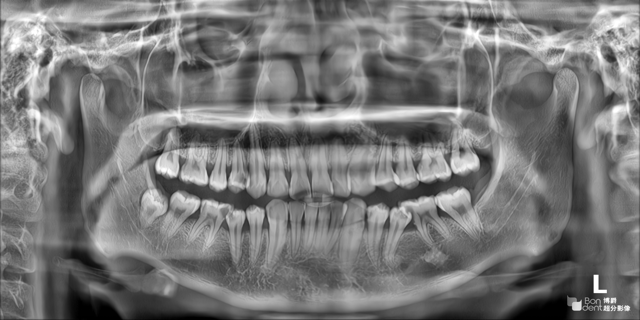
adult